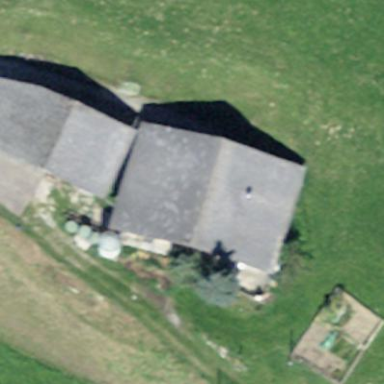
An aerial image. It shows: Farm building.